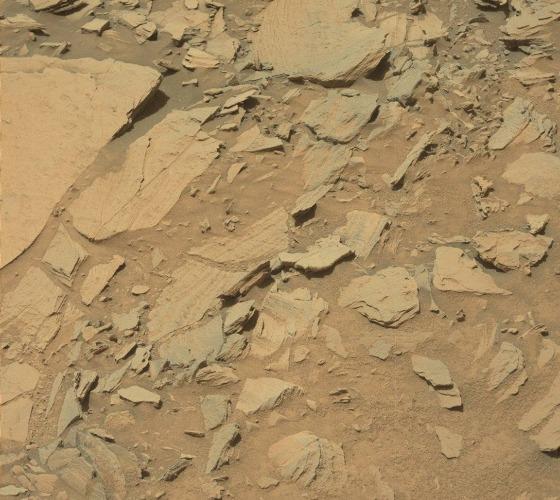
Terrain classes present: Bedrock, Gravel / Sand / Soil, Shadow